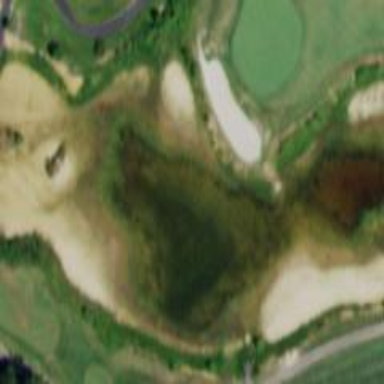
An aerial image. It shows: Golf bunker filled with sandy terrain.